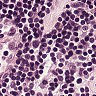
Metastatic tissue present: no